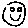
Label: smiley face